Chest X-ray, AP view. Patient: 16 years old, sex M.
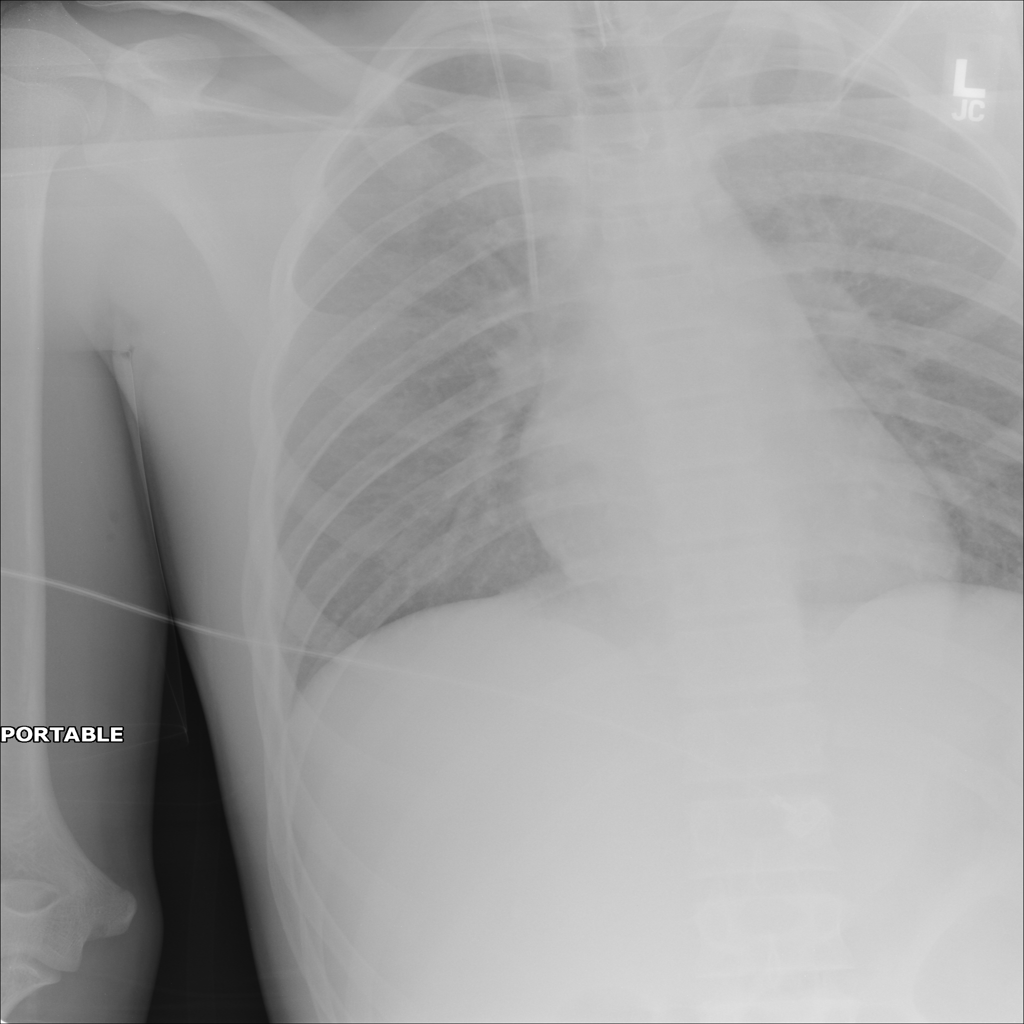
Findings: No Finding